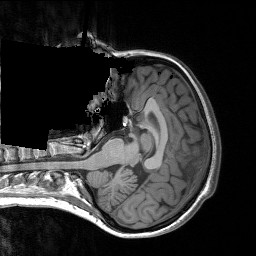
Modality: T1w
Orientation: axial